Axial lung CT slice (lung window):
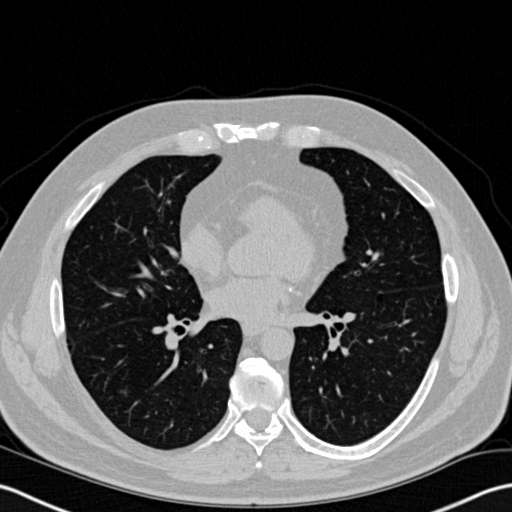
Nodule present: no